【题型】选择题　【知识点】函数　【难度】easy
已知函数$f(x)=\left|\cos\left(\omega x+\dfrac{\pi}{3}\right)\right|(\omega>0)$的图象在区间$(0,\pi)$上有且仅有一条对称轴，则$\omega$的取值范围是（ ）
\vspace{1em}
A. $\left(\dfrac{1}{6},\dfrac{2}{3}\right]$ \hfill B. $\left[\dfrac{1}{6},\dfrac{2}{3}\right)$
\vspace{1em}
C. $\left(\dfrac{2}{3},\dfrac{5}{3}\right]$ \hfill D. $\left[\dfrac{2}{3},\dfrac{5}{3}\right)$
【解答】
\textbf{【答案】}A
\vspace{0.5em}
\textbf{【分析】}结合余弦函数的对称轴可得函数$y=|\cos x|$的对称轴为$x=\dfrac{k\pi}{2},k\in\mathbb{Z}$，进而结合题设得到$\dfrac{\pi}{2}<\omega\pi+\dfrac{\pi}{3}\leq\pi$，进而求解即可.
\vspace{1em}
\textbf{【详解】}因为函数$y=\cos x$的对称轴为$x=k\pi,k\in\mathbb{Z}$，
\vspace{0.5em}
则函数$y=|\cos x|$的对称轴为$x=\dfrac{k\pi}{2},k\in\mathbb{Z}$，
\vspace{0.5em}
当$x\in(0,\pi)$时，$\omega x+\dfrac{\pi}{3}\in\left(\dfrac{\pi}{3},\omega\pi+\dfrac{\pi}{3}\right),k\in\mathbb{Z}$，
\vspace{0.5em}
因为函数$f(x)$的图象在区间$(0,\pi)$上有且仅有一条对称轴，

\vspace{0.5em}
所以$\dfrac{\pi}{2}<\omega\pi+\dfrac{\pi}{3}\leq\pi$，解得$\dfrac{1}{6}<\omega\leq\dfrac{2}{3}$，
\vspace{0.5em}
则$\omega$的取值范围是$\left(\dfrac{1}{6},\dfrac{2}{3}\right]$.
\vspace{0.5em}
故选：A
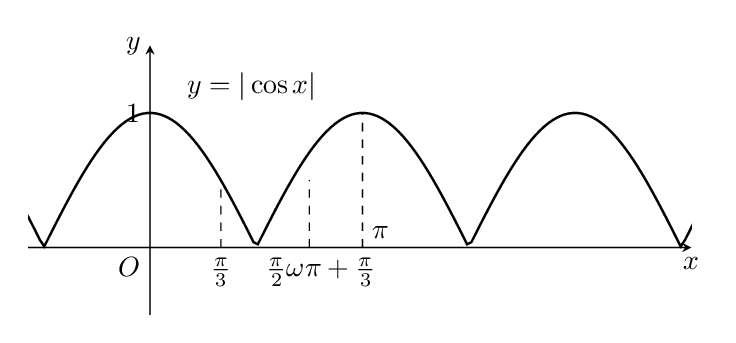